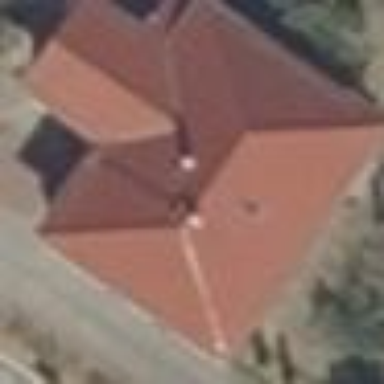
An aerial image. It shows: House with hipped roof.